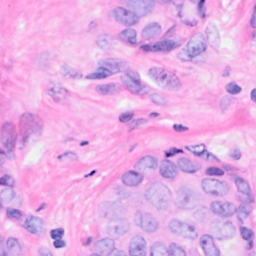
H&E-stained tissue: Breast